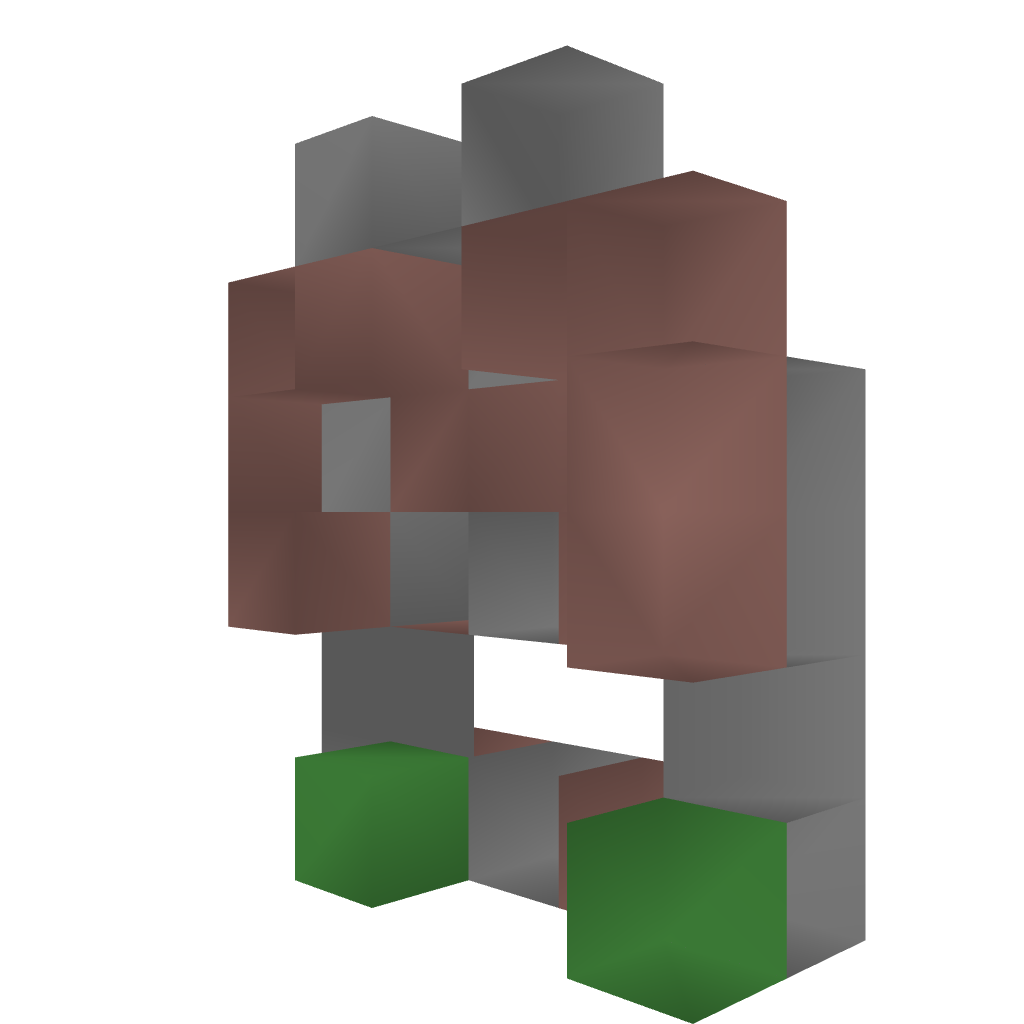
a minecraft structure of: Medieval Fisherman's House bad low quality